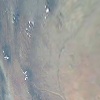
Label: land